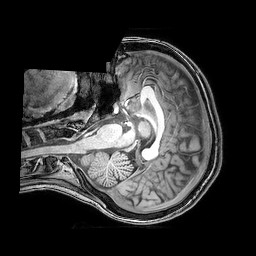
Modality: T1w
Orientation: axial
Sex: female
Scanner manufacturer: philips
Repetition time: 0.008104 s
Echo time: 0.00371 s